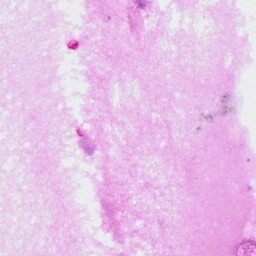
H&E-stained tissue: Ovarian